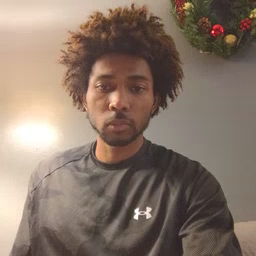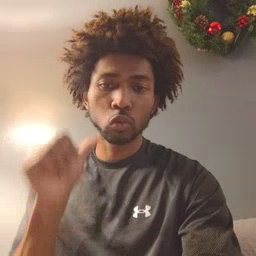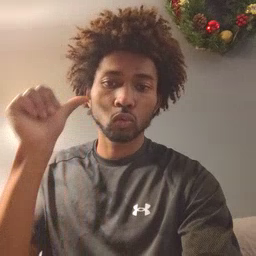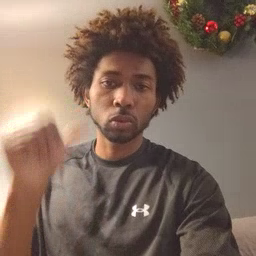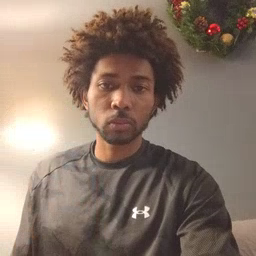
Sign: yesterday